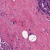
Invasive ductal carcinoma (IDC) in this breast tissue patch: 0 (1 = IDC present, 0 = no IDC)